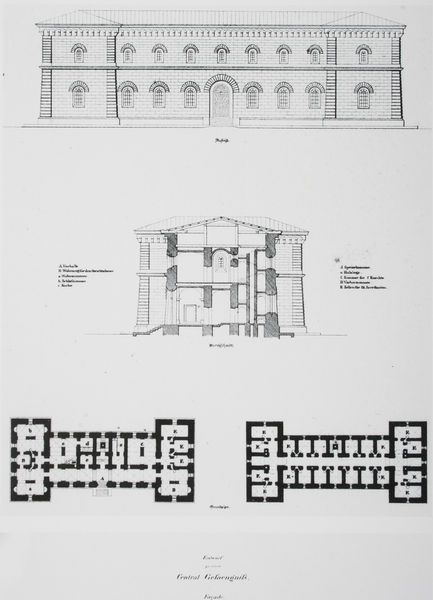
Titel: Studienentwurf Gefängnis
Künstler: Friedrich Bürklein
Standort: München
Institution: Architekturmuseum der Technischen Universität
Schlagwörter: flügel, weiß, fenster, grau, schwarz, säule, tür, zeichnung, dach, gebäude, haus, schloss, architektur, stein, steine, ebene, kirche, klassizismus, renaissance, schiff, schrift, papier, ansicht, bogen, fassade, giebel, mauer, grafik, pilaster, rundbogen, treppe, symmetrie, seitenansicht, tor, bögen, wände, eingang, gang, burg, bayern, münchen, palast, stockwerk, festung, mauerwerk, druck, schnitt, schwarzweiss, stich, text, beschriftung, räume, rustika, sims, gefängnis, quader, risalit, mauern, resalit, geschosse, plan, skizzen, stockwerke, querschnitt, schwar, beschreibung, fesnter, grundriss, bauwerk, palais, aufriss, etage, profanbau, bauplan, pinakothek, aufrisse, aufteilung, enfilade, raumfolge, ziegelbau, strafanstalt, grundrisse, fasade, ansichten, archikektur, universität, gesime, resallit, tagen, fassads, bögenstockwerk, stockwerkhaus, hsus